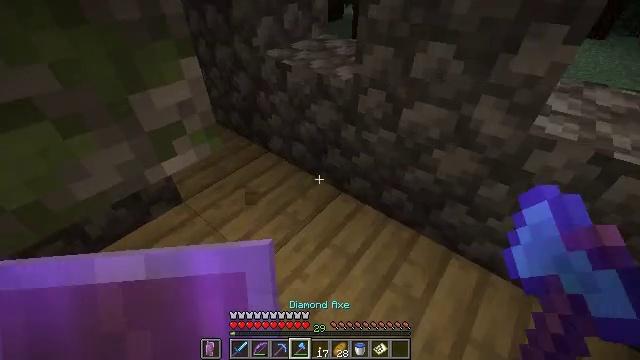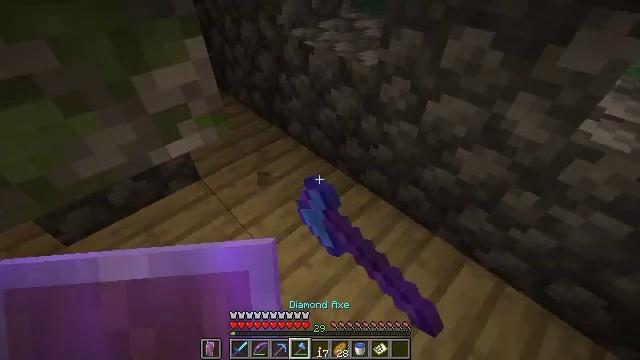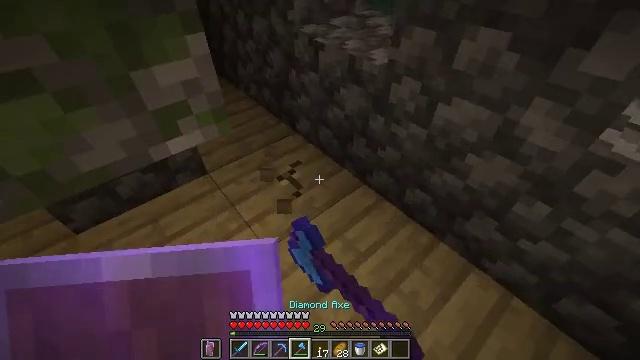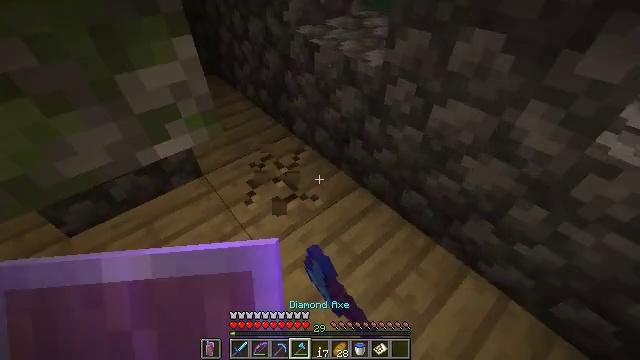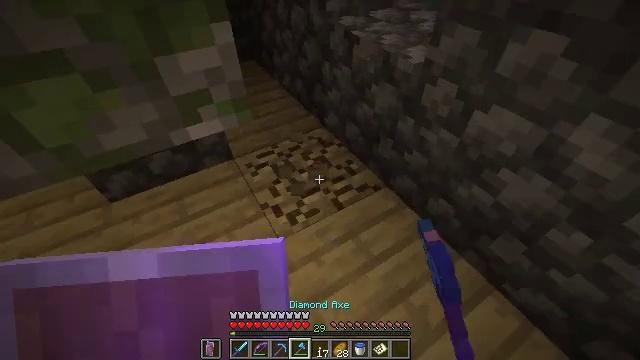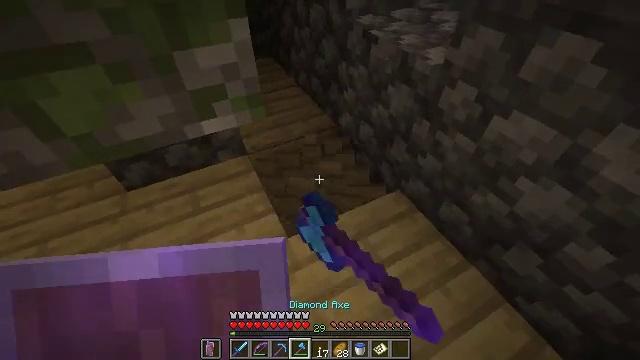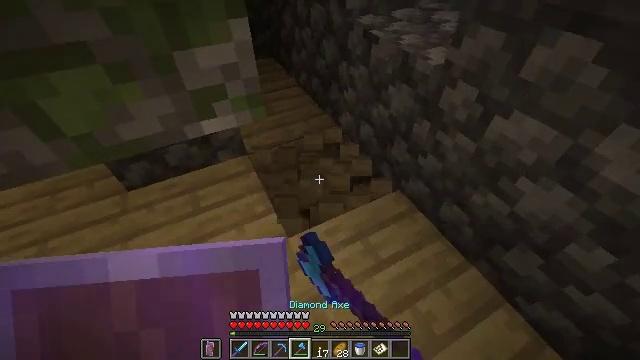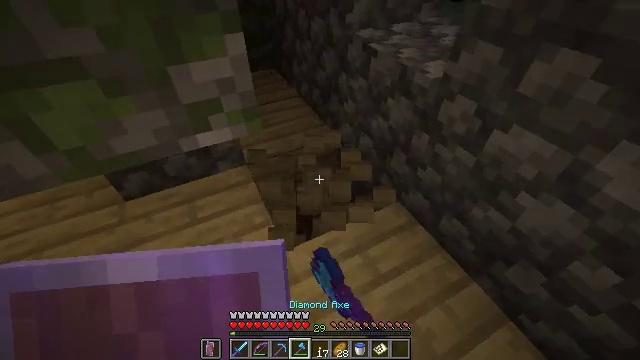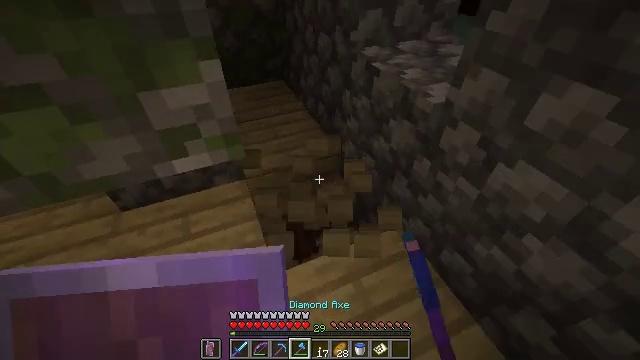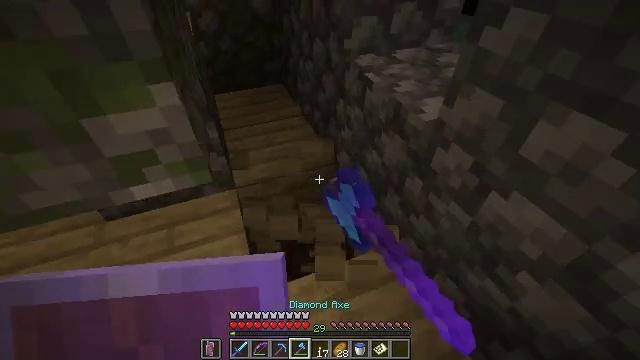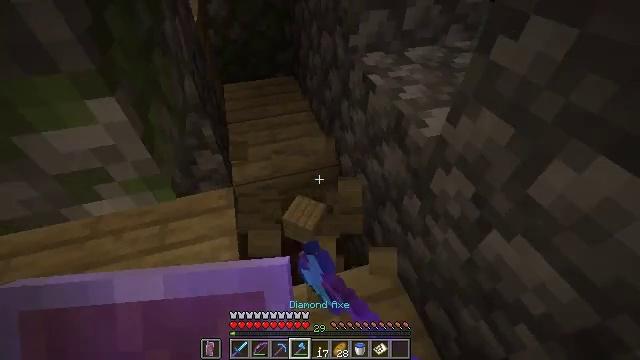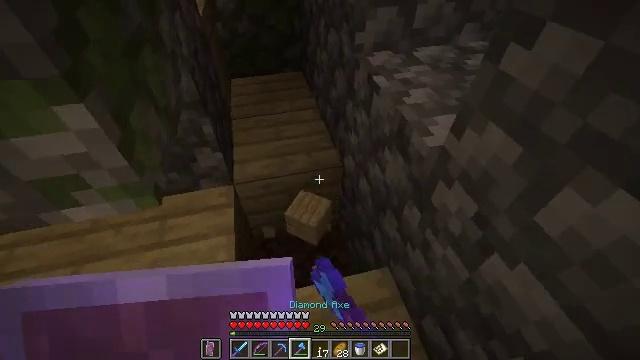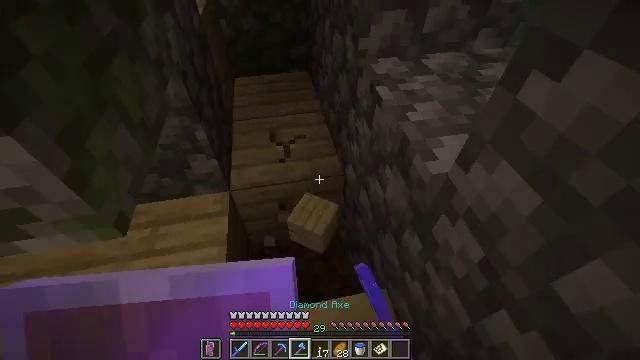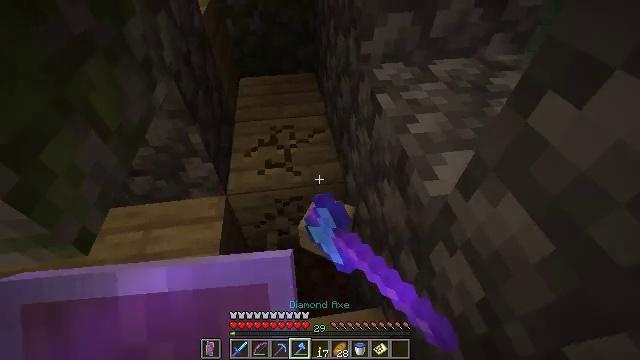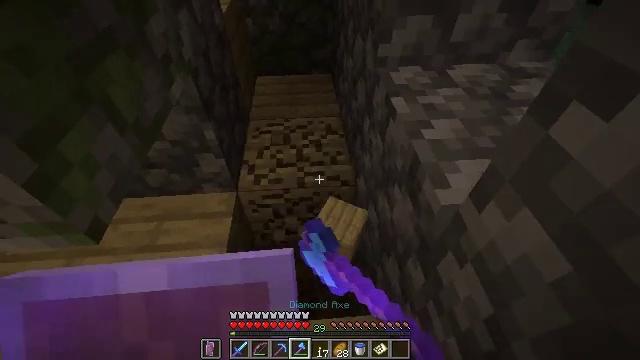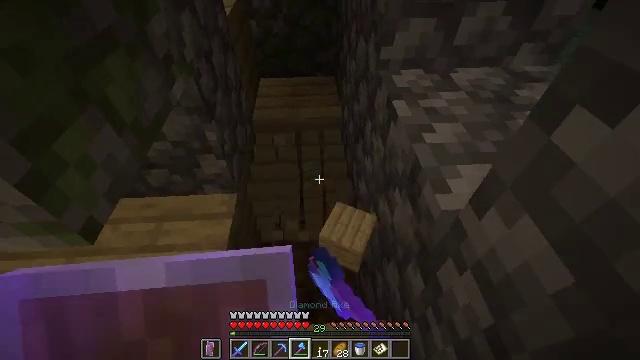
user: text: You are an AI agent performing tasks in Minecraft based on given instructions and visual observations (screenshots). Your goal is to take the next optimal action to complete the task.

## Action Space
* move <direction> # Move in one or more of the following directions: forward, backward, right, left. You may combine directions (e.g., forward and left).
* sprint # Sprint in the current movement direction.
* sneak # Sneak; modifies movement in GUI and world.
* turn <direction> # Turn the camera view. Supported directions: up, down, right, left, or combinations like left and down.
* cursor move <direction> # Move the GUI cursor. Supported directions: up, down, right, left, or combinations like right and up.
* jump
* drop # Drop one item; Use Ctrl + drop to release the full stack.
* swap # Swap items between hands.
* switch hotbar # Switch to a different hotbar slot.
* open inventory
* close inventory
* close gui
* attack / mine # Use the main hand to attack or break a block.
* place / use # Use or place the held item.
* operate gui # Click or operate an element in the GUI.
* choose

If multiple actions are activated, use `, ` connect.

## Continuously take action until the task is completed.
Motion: motion action
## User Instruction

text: Mine the birch planks.
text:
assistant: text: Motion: turn left and down, attack / mine
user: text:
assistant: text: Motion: turn left, attack / mine
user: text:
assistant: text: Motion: attack / mine
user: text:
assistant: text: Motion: turn left and down, attack / mine
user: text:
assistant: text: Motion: turn left, attack / mine
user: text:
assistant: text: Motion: attack / mine
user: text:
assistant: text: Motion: move forward and move right, turn up, attack / mine
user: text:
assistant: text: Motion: move forward and move right, turn left and up, attack / mine
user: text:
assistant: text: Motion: move forward and move right, turn left, attack / mine
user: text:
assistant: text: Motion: move forward and move right, turn left and down, attack / mine
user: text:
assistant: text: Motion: move forward, turn left and down, attack / mine
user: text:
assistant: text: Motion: turn left, attack / mine
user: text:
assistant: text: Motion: turn left, attack / mine
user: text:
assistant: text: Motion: turn left, attack / mine
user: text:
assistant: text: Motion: turn left, attack / mine
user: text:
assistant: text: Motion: turn left and up, attack / mine
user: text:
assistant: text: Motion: turn left and up, attack / mine
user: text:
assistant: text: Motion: turn up, attack / mine
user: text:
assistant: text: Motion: attack / mine
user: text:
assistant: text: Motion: attack / mine
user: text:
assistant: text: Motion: attack / mine
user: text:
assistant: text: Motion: attack / mine
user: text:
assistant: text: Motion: attack / mine
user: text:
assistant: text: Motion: attack / mine
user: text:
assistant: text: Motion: attack / mine
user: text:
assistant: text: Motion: attack / mine
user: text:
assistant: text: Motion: attack / mine
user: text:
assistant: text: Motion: attack / mine
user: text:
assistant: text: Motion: turn left and down
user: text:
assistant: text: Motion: turn left and down